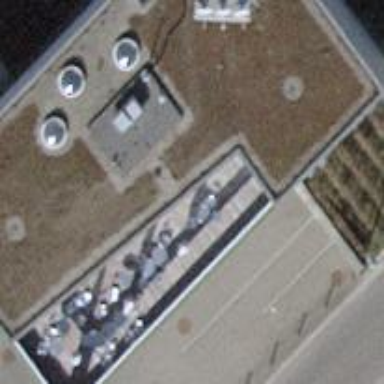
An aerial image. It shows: Police facility.